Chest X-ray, AP view. Patient: 58 years old, sex M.
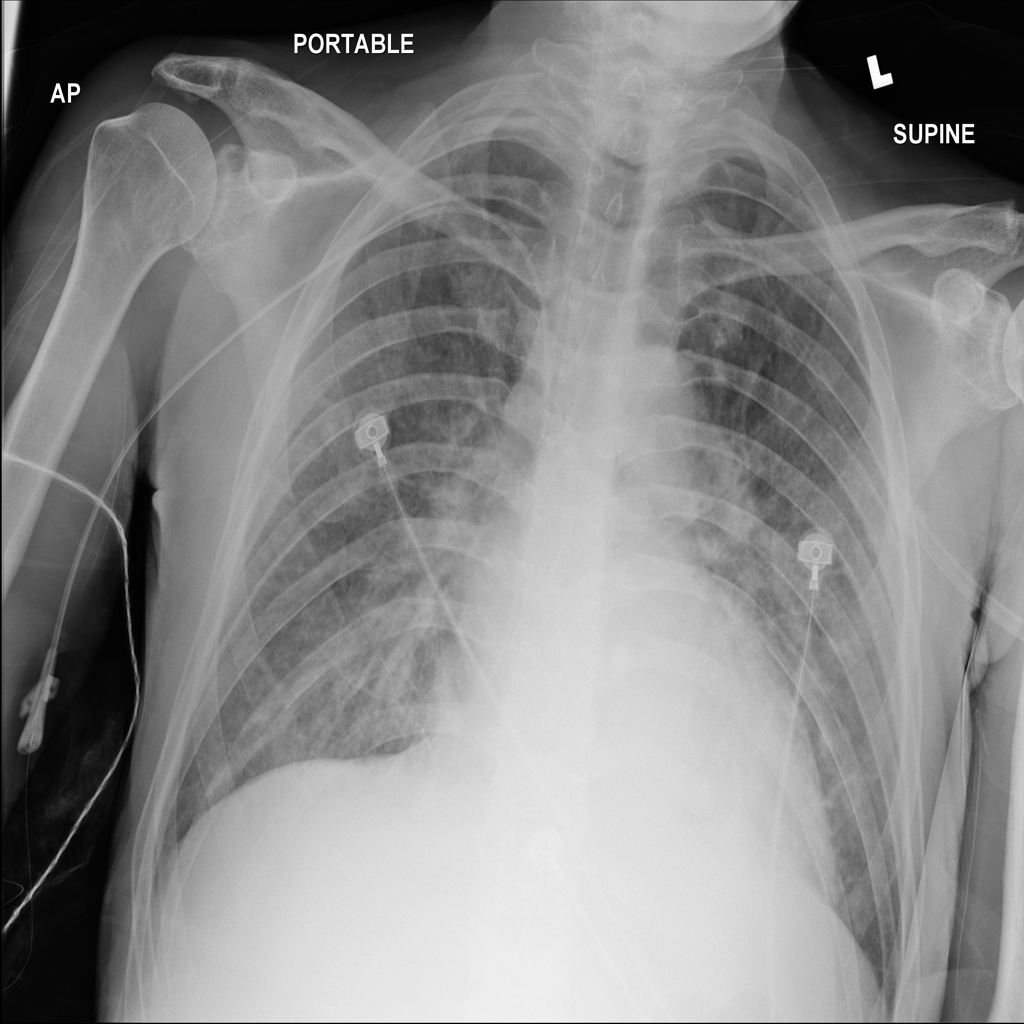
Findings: No Finding